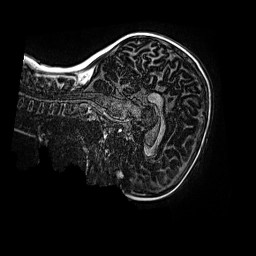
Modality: MP2RAGE
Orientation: sagittal
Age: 10
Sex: female
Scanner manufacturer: siemens
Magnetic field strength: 3 T
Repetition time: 4 s
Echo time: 0.00299 s